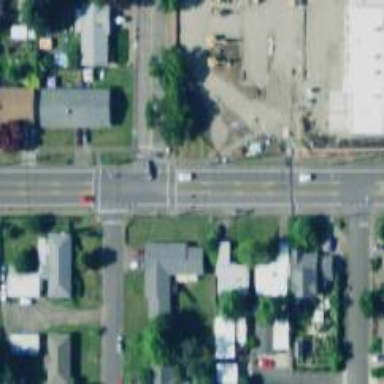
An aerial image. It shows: Solid stop line on the road.